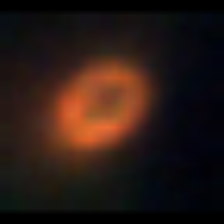
Taxon: NanoPlankton
Group: Other